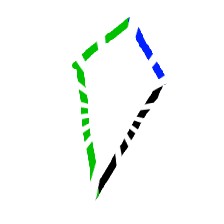
Shape: kite